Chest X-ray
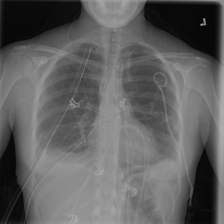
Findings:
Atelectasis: negative
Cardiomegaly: negative
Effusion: negative
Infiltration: negative
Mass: negative
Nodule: negative
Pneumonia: negative
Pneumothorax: positive
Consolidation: negative
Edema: negative
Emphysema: negative
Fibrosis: negative
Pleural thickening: negative
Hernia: negative